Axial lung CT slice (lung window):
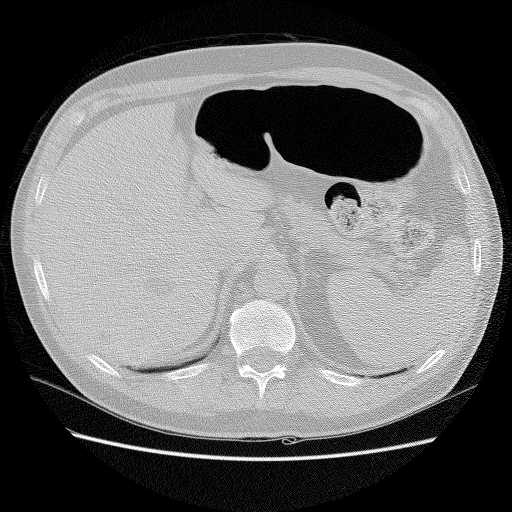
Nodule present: no